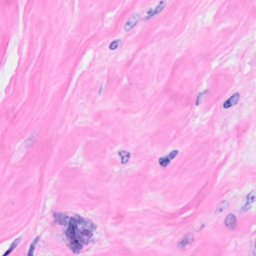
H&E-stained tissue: Breast